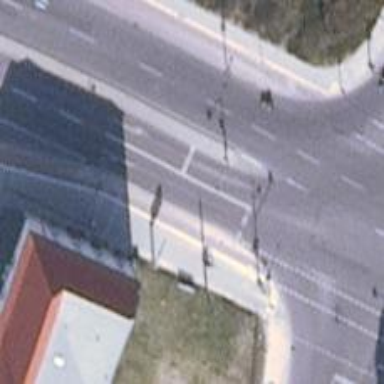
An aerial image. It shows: Road with traffic signals for signaling.